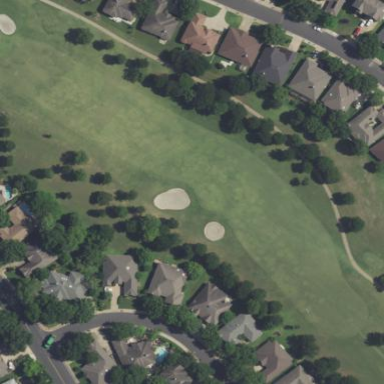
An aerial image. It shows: Golf rough area.